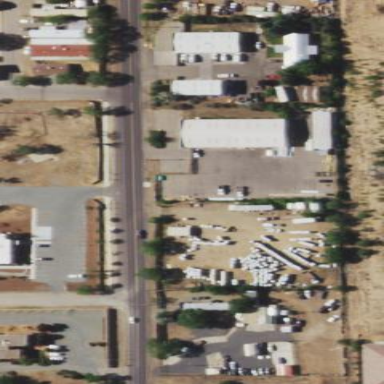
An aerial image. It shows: Scrap yard located in industrial area.